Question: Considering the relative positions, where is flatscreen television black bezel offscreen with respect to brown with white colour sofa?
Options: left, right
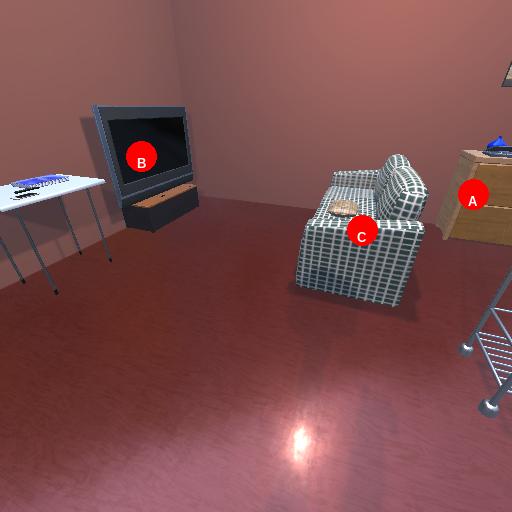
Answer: left